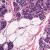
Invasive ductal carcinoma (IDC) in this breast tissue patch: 0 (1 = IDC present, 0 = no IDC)